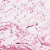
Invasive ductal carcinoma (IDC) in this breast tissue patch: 0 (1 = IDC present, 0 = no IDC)